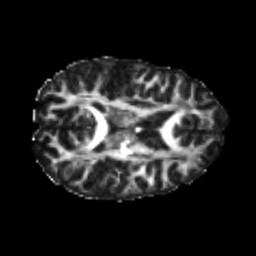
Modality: FA
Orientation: axial
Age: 20
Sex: female
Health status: healthy
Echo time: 0.074 s